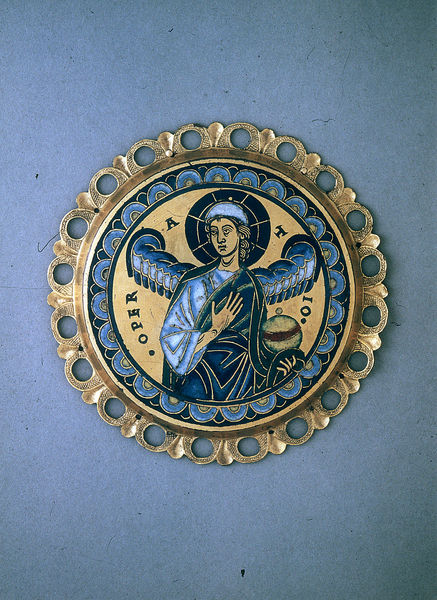
Titel: Operatio Medaillon
Standort: Herstellungsort: (Maasland) (EU - Maasland)
Institution: Berlin, Kunstgewerbemuseum
Schlagwörter: blau, flügel, hand, schmuck, muster, kappe, wand, falten, teller, gewand, gold, oper, brosche, kreis, rund, engel, ornamente, medaillon, blautöne, kugel, heiligenschein, heiliger, mandala, globus, erzengel, ziseliert, email, evangelist, emaille, blau gold, operatio